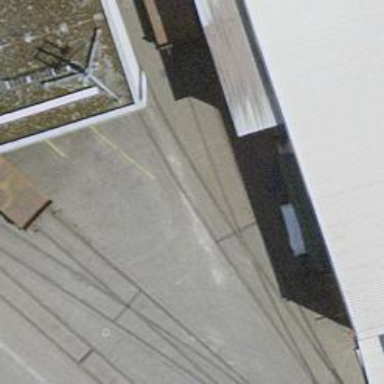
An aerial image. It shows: Rail spur service.